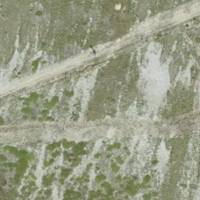
EUNIS habitat code: 31
Species observed at this site:
Aster alpinus